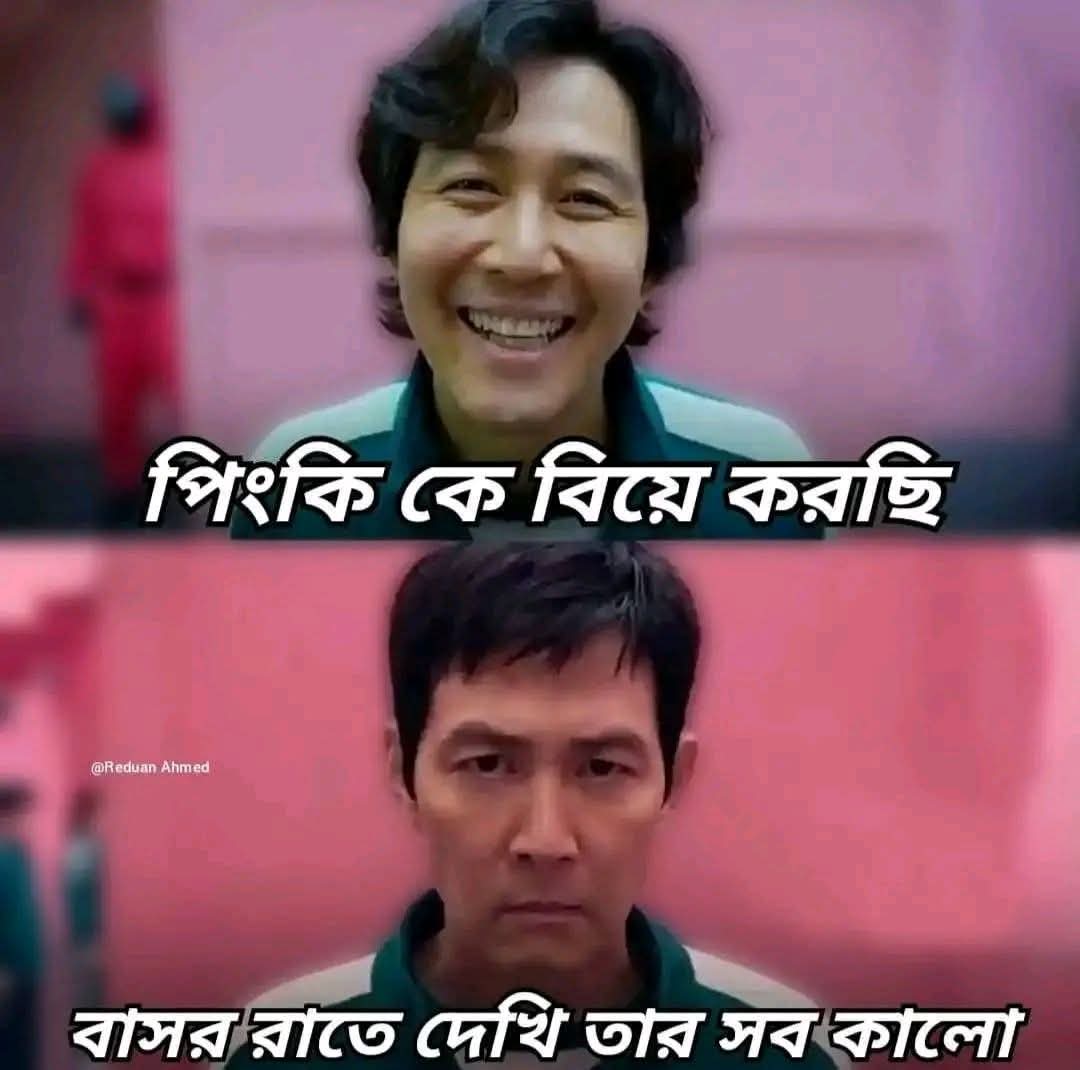
Text: পিংকি কে বিয়ে করছি
বাসর রাতে দেখি তার সব কালো
Label: Non Hate